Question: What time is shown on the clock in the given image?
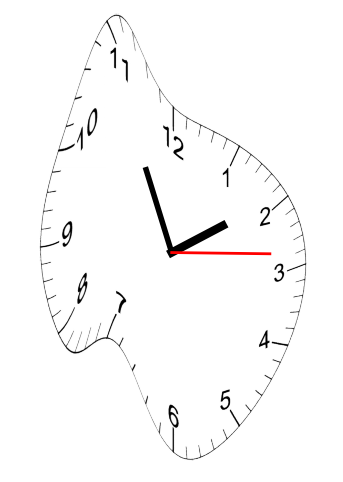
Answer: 01:55:14